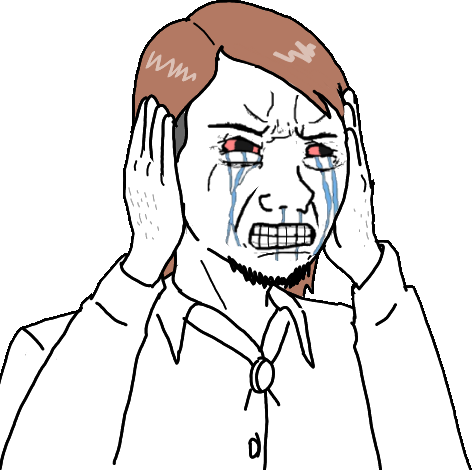
Label: 5_Crying_Wojak